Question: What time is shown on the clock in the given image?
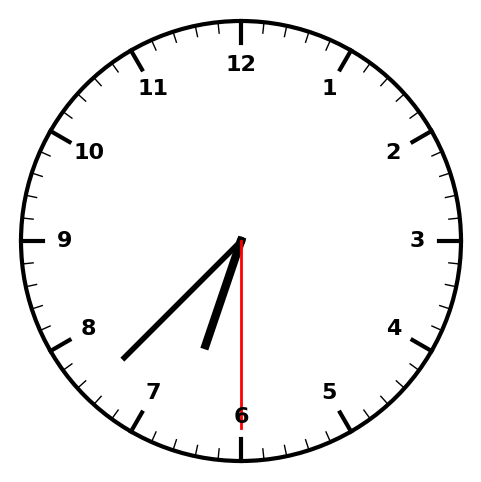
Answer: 06:37:30